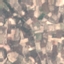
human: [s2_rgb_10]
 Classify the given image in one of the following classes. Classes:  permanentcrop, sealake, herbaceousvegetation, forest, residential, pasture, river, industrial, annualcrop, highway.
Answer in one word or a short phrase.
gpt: PermanentCrop